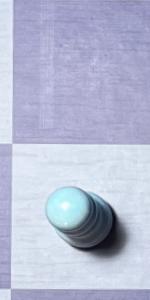
Label: Pawn_White